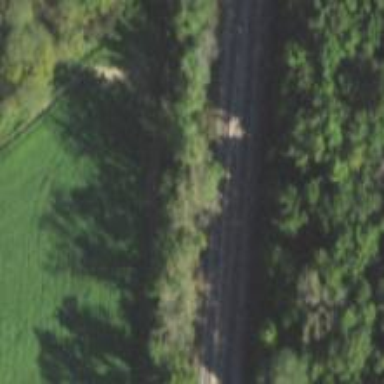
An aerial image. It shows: Railway track.